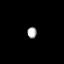
Tissue: prostate
Cell type: Endothelial cells
Senescence score: 0.7399
Nuclear area (px): 102
Mean DAPI intensity: 173.951